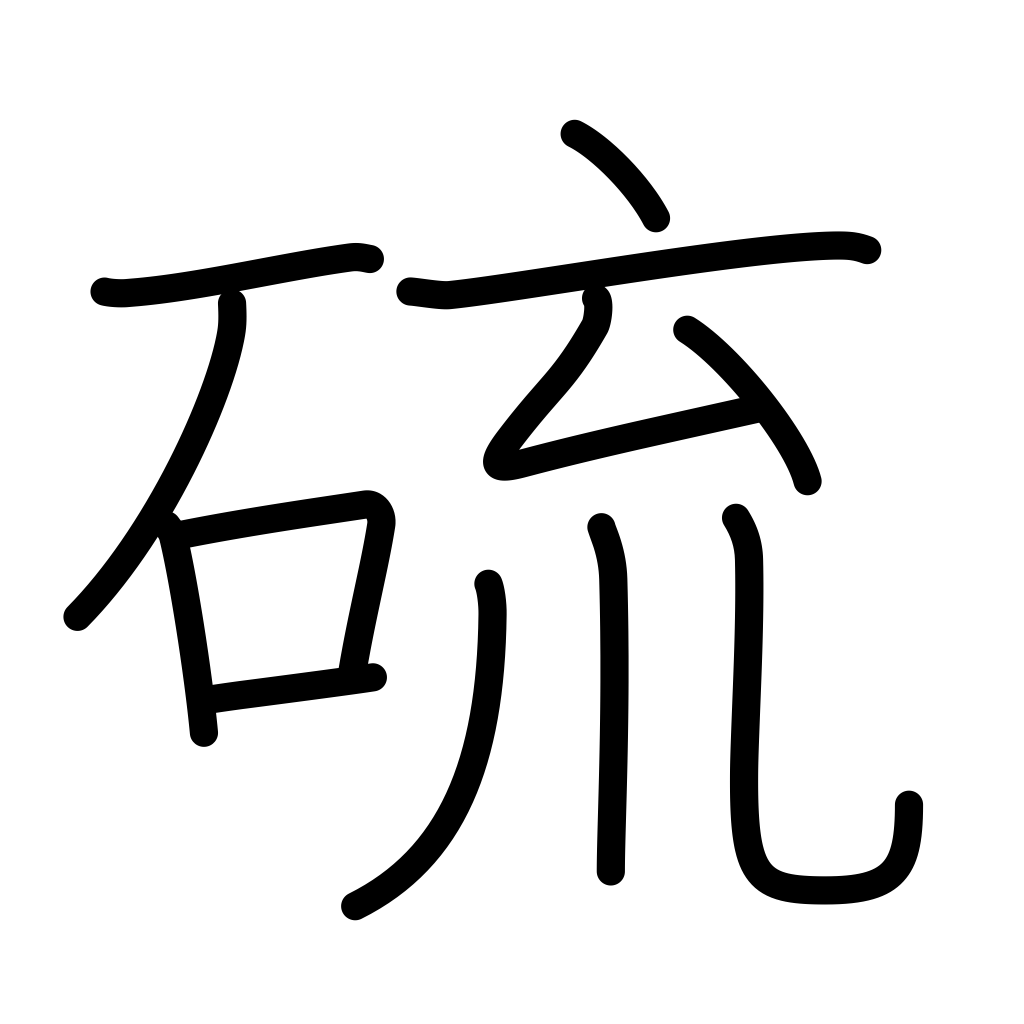
Meaning: sulphur